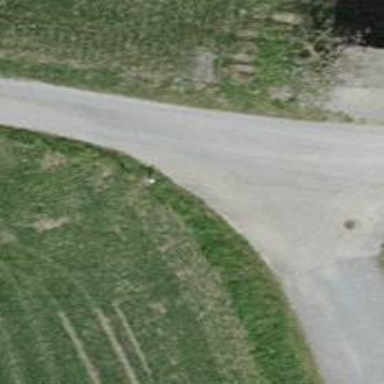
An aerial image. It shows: Well-maintained track road with grade 1 tracktype.